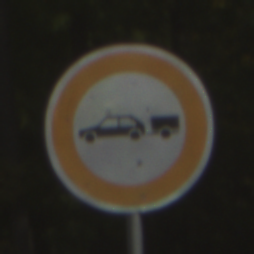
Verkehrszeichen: VerbotPersonenkraftwagenMitAnhaenger
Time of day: MorningAfternoon
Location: Outdoor (Suburban)
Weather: Clear
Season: NotSpecified
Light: Natural